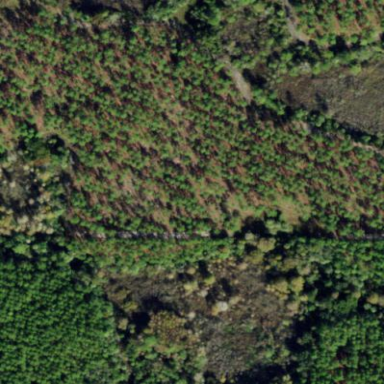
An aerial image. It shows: Forest dominated by needle-leaved trees.